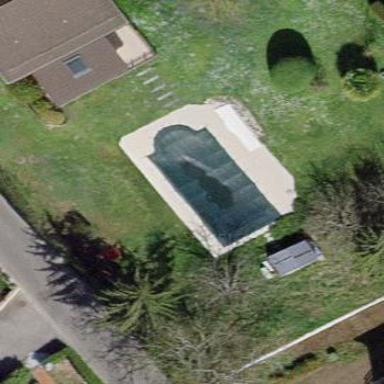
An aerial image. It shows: Swimming pool located in leisure land.